Field crop: tomato
Growth stage: 1
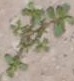
Species: portulaca